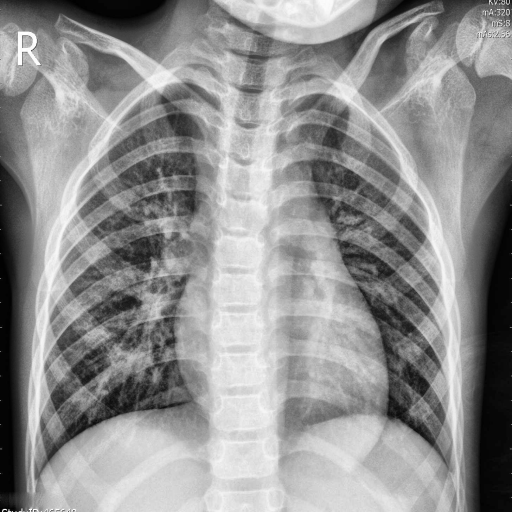
Finding: PNEUMONIA